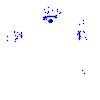
Particle: kaon